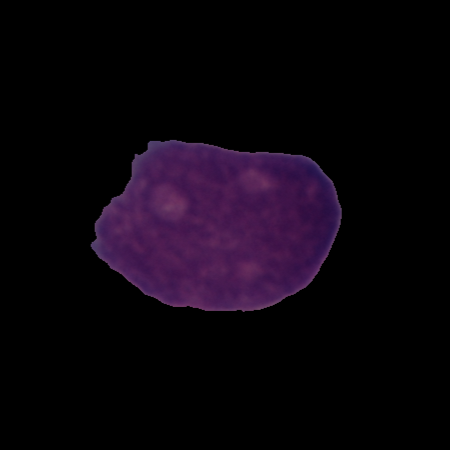
Label: cancer